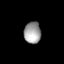
Tissue: lung
Cell type: Others
Senescence score: 0.6815
Nuclear area (px): 362
Mean DAPI intensity: 156.572